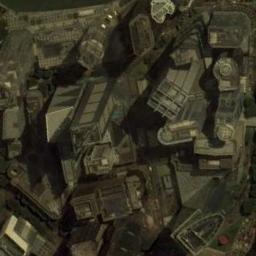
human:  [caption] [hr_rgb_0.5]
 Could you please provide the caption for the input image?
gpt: There are five cars on the road .

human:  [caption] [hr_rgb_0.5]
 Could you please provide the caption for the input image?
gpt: The commercial area is consist of many buildings .

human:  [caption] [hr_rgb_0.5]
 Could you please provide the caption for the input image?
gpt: In a business district there are many buildings of different heights and heights and several roads with many cars and some trees .

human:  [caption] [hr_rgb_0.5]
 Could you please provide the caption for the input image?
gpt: A commercial area has lots of buildings of different heights .

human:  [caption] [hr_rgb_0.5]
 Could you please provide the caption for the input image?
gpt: There are many buildings arranged irregularly on a commercial area .